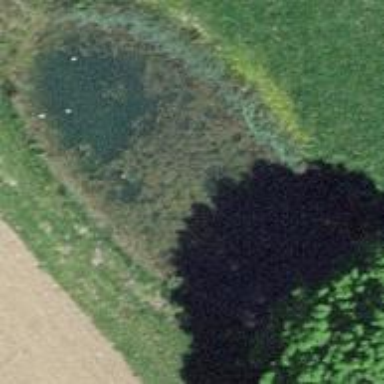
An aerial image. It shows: Pond with natural water.